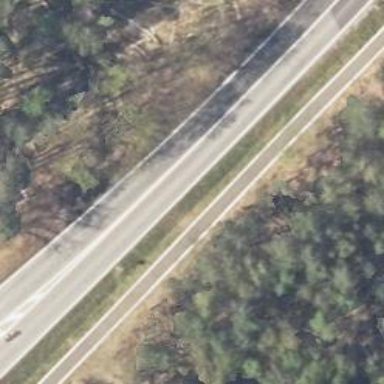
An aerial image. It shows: Primary road with asphalt surface.